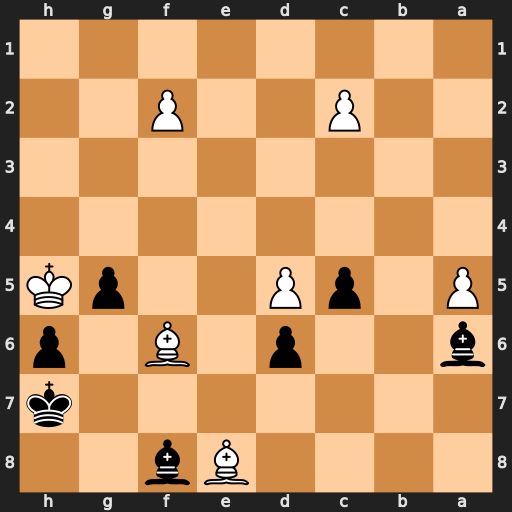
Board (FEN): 4Bb2/7k/b2p1B1p/P1pP2pK/8/8/2P2P2/8
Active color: b
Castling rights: -
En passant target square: -
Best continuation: Be2+ f3 Bxf3#